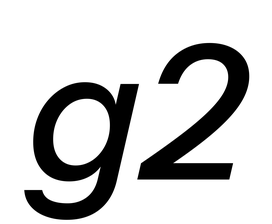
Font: InstrumentSans-Italic_Medium_Italic